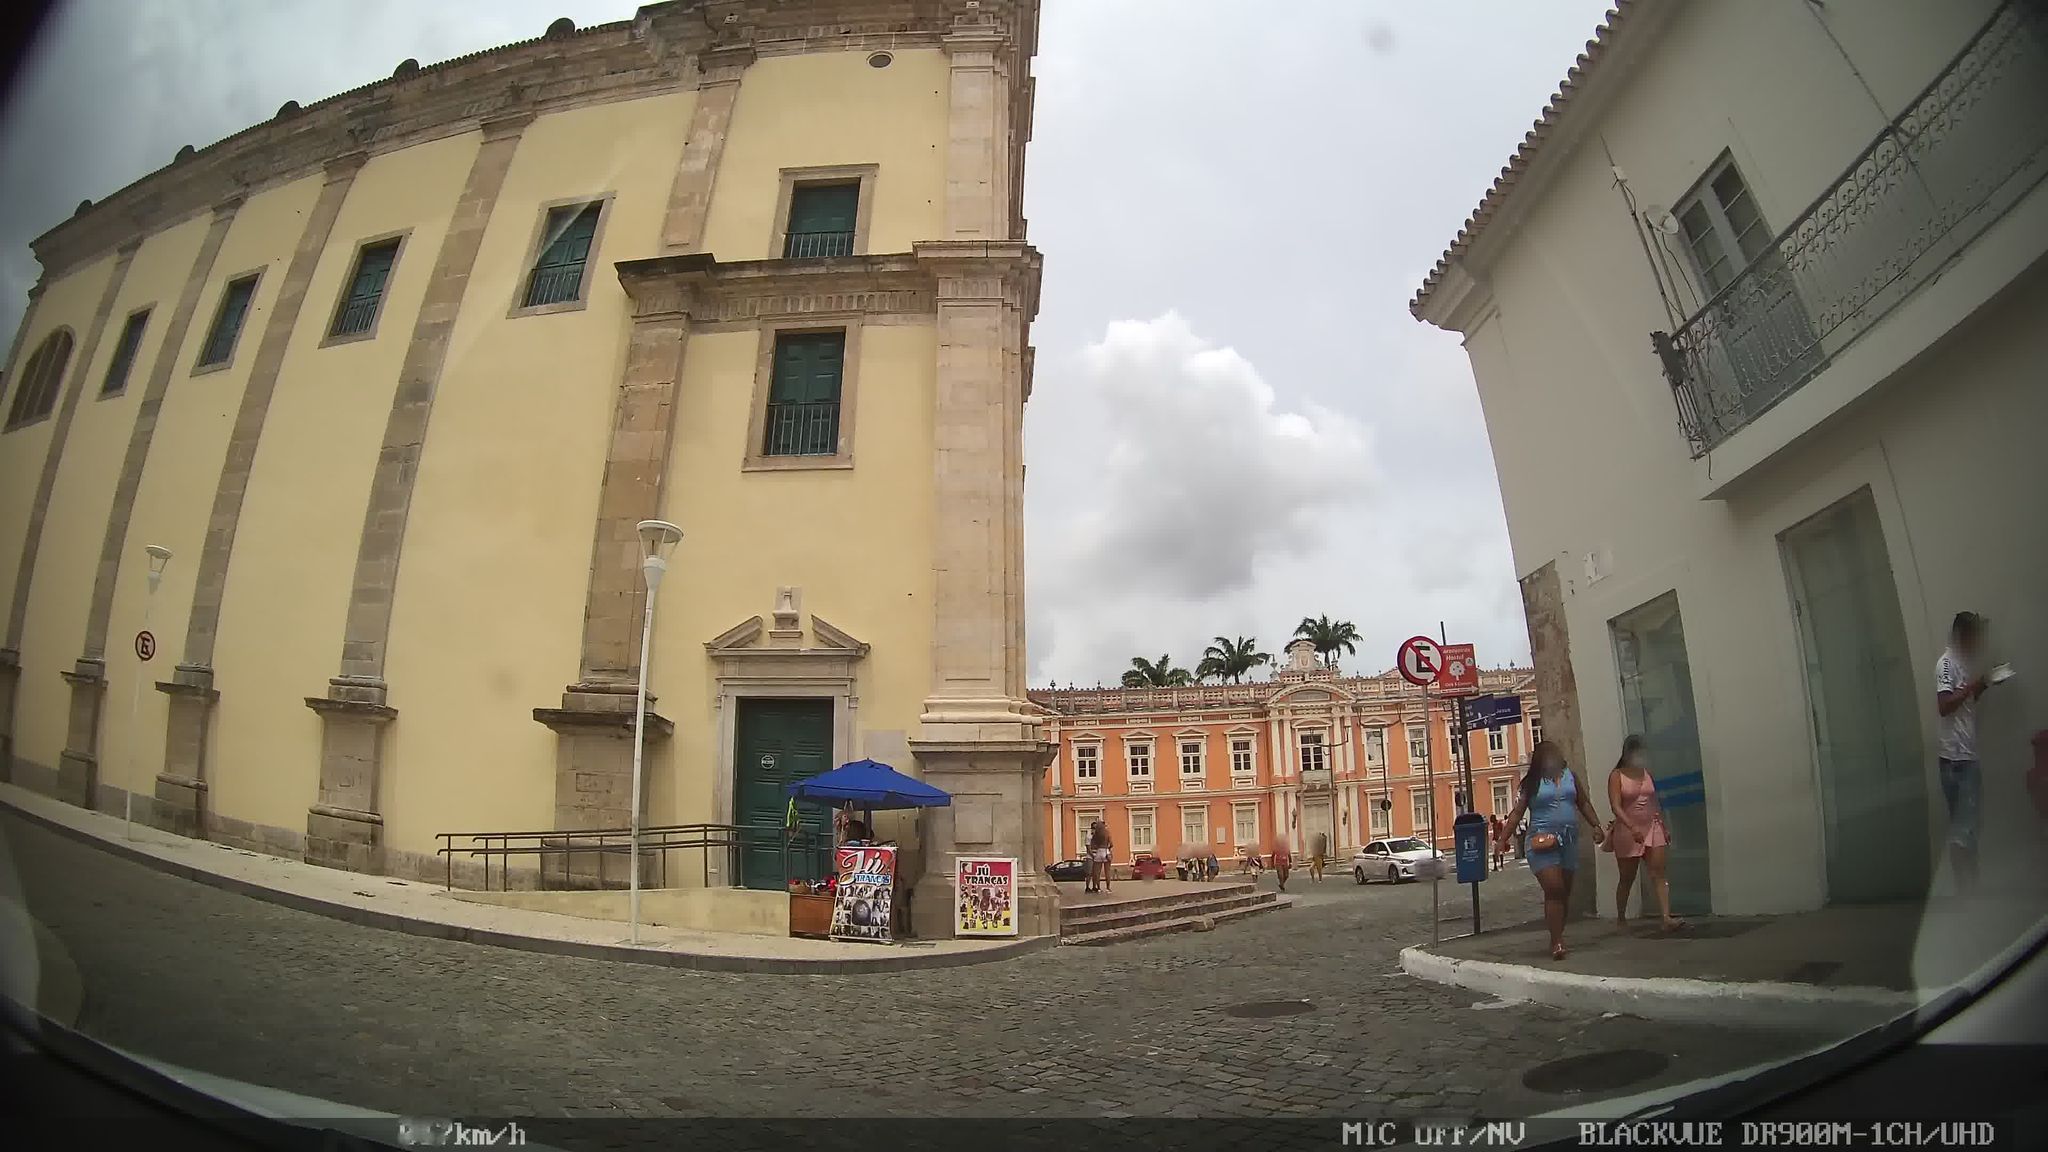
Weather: snowy
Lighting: day
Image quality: good
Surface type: driving surface
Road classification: pedestrian, residential, footway
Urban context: urban centre
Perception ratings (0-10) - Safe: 3.84, Lively: 8.88, Beautiful: 5.57, Boring: 2.34, Depressing: 6.35, Wealthy: 4.11